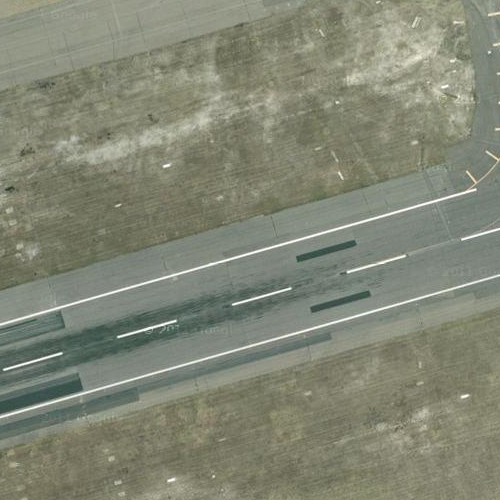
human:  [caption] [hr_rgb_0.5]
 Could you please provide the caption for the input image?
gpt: There are some complex marking lines on the runways while a lawn beside .

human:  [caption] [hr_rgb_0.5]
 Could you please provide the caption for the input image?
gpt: Some complex marking lines on the runways while a lawn beside .

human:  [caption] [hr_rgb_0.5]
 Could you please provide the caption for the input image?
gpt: There are some runways with different kinds of marking lines .

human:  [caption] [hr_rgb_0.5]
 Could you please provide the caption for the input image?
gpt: Some runways with different kinds of marking lines while a lawn beside .

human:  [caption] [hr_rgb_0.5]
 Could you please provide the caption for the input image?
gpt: Some ruwnays with complex marking lines on while a lawn beside .